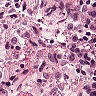
Metastatic tissue present: no